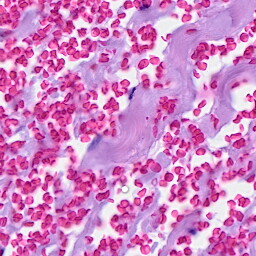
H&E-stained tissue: Breast